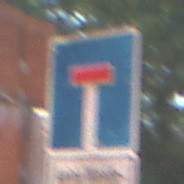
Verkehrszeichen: Sackgasse
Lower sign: HinweisGeaenderteVorfahrtVerkehrsfuehrungVerkehrsregelung3
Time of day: MorningAfternoon
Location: Outdoor (Nature)
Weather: Clear
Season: Summer
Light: Natural